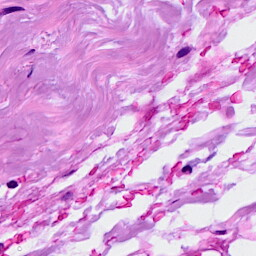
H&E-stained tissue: Breast